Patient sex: F
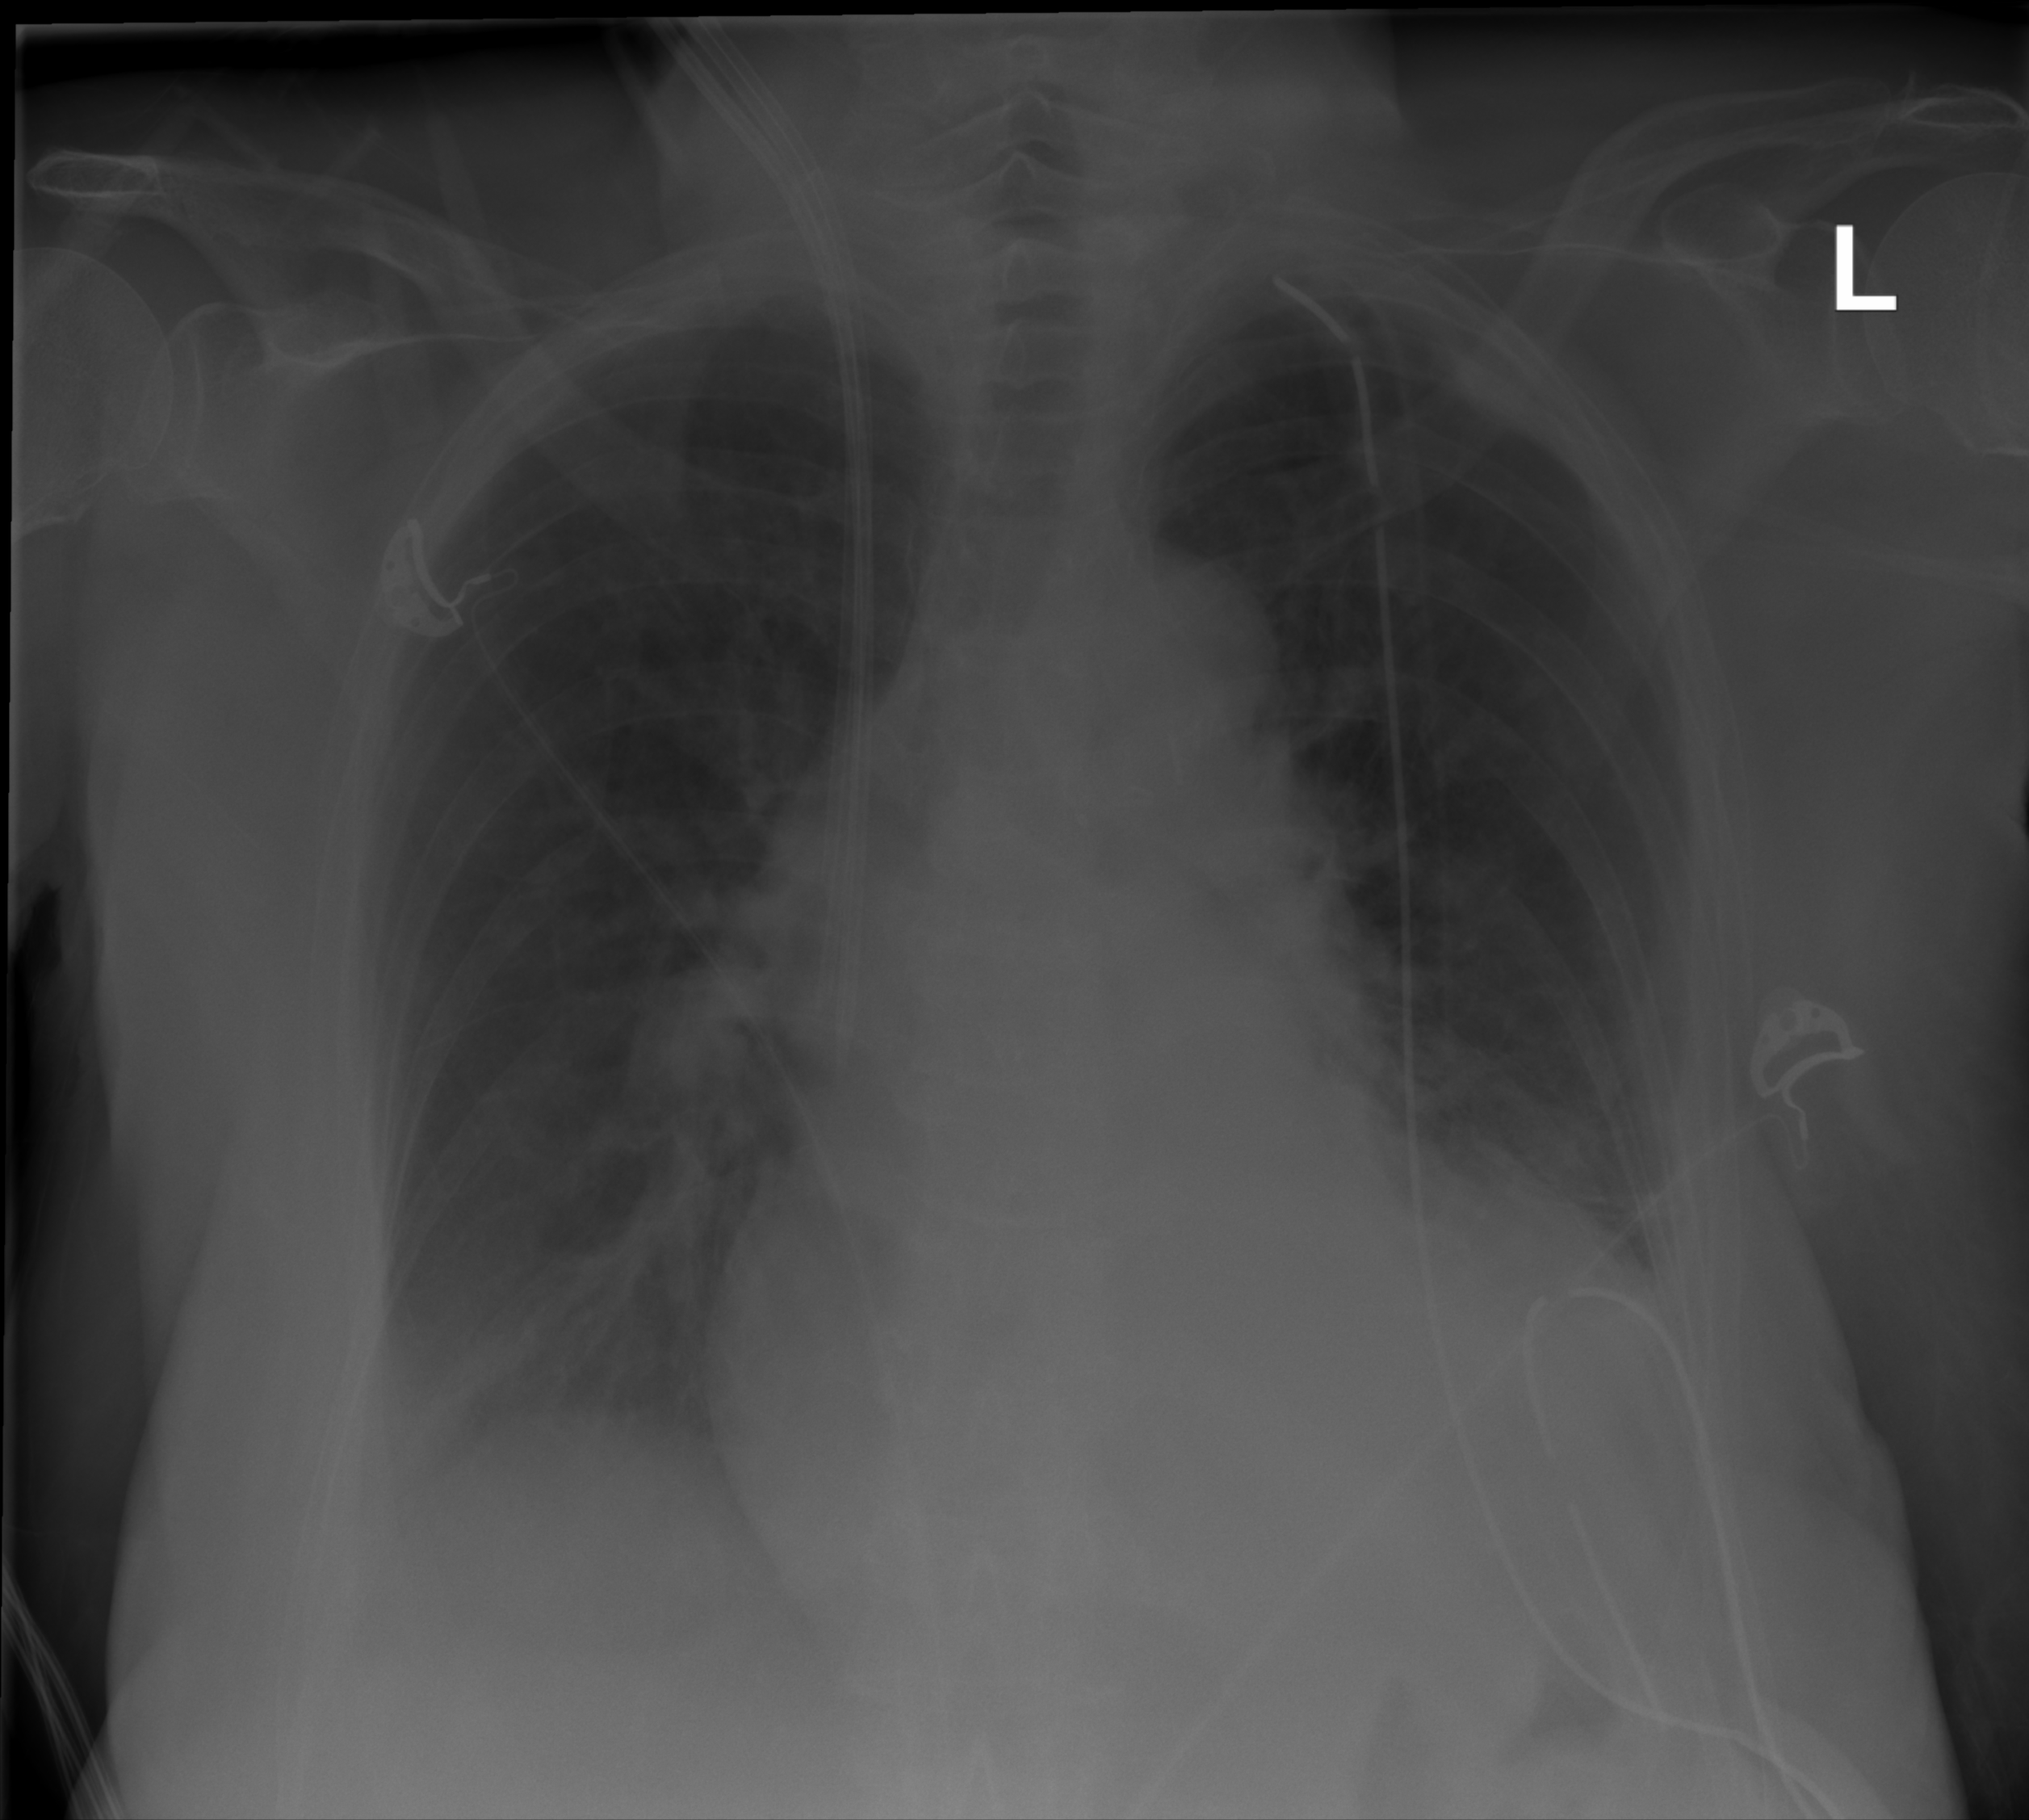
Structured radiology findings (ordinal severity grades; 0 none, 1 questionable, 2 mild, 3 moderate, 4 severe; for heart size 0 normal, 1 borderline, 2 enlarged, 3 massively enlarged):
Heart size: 2
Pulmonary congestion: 0
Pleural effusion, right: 2
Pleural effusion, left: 2
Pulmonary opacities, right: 0
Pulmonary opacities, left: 2
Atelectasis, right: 2
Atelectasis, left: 2